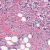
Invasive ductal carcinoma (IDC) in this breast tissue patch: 1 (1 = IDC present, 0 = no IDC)